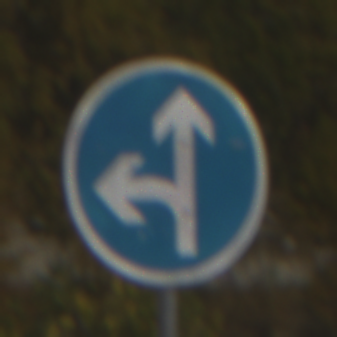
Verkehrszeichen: VorgeschriebeneFahrtrichtungGeradeausOderLinks
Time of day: MorningAfternoon
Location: Outdoor (Suburban)
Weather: PartlyCloudy
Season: NotSpecified
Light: Natural